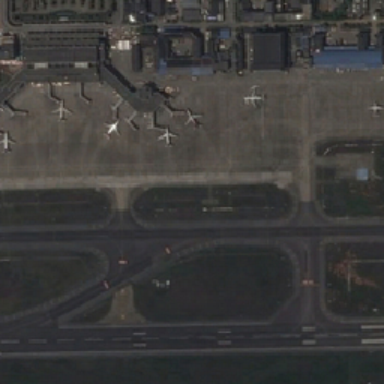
Several aeroplanes are on the parking apron which is located between terminal building and weblike flight paths .